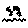
Label: zigzag